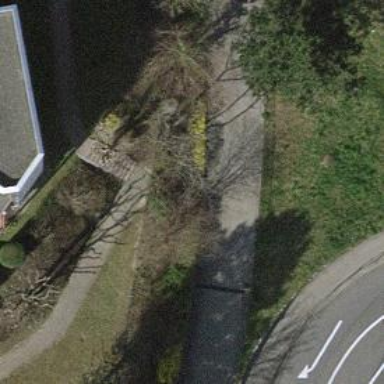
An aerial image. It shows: Road with steps.